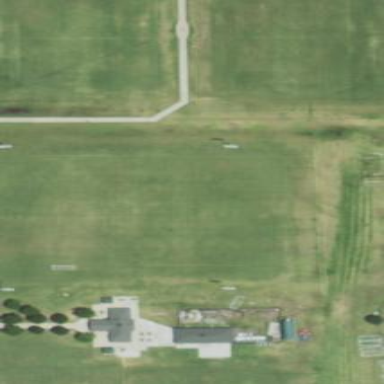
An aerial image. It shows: Soccer pitch designated for leisure and sports activities.